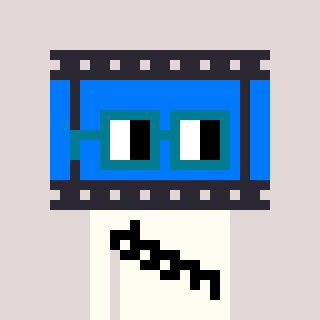
a pixel art character with square dark green glasses, a film strip-shaped head and a grayscale-colored body on a warm background